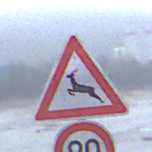
Verkehrszeichen: WildwechselRechts
Zusatzzeichen unten: Geschwindigkeit80
Umgebung: Outdoor, Suburban
Tageszeit: MorningAfternoon
Wetter: Overcast
Licht: Natural
Jahreszeit: NotSpecified
Kontrast: LowContrast